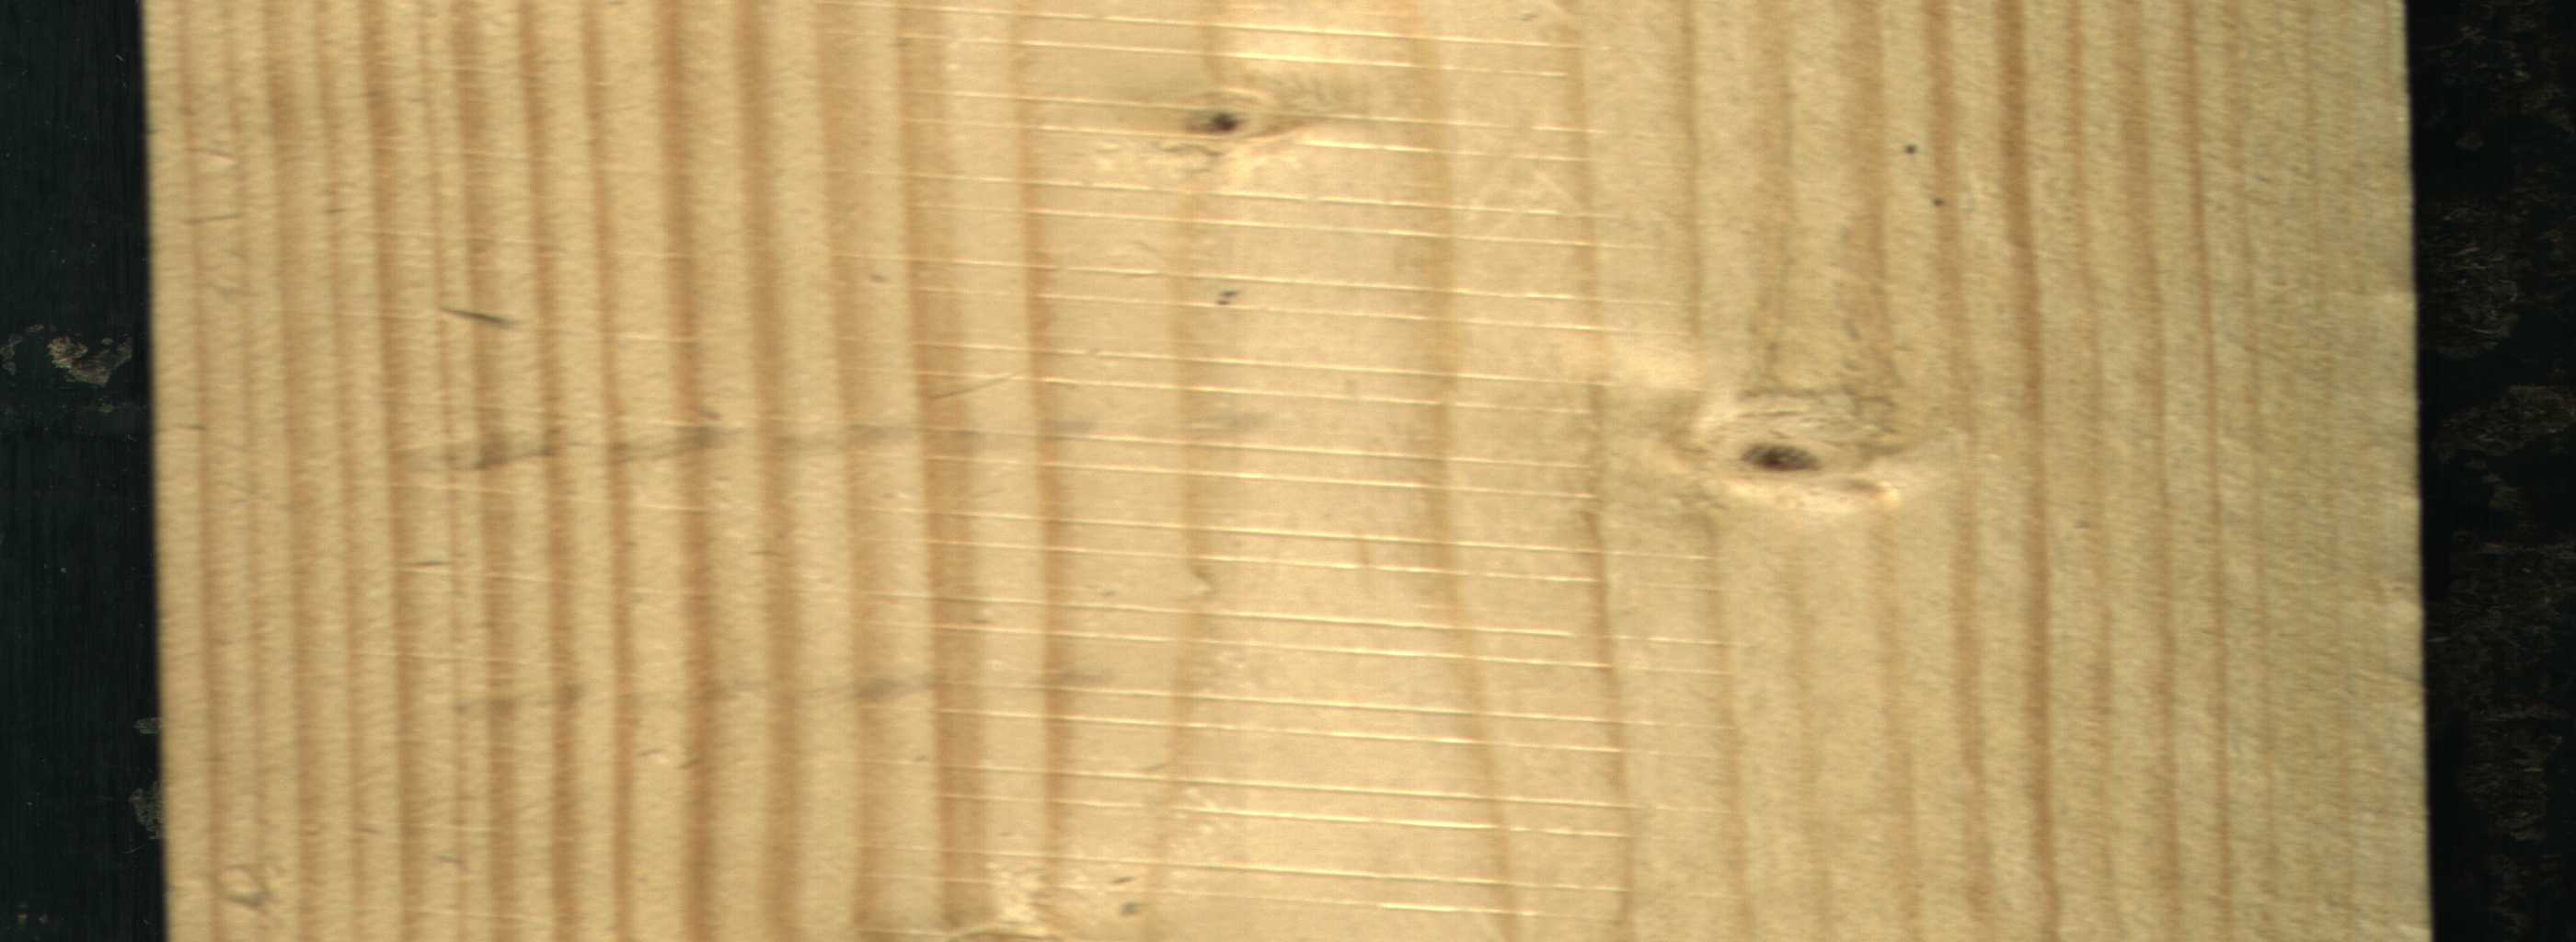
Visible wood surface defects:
Live_Knot
Live_Knot